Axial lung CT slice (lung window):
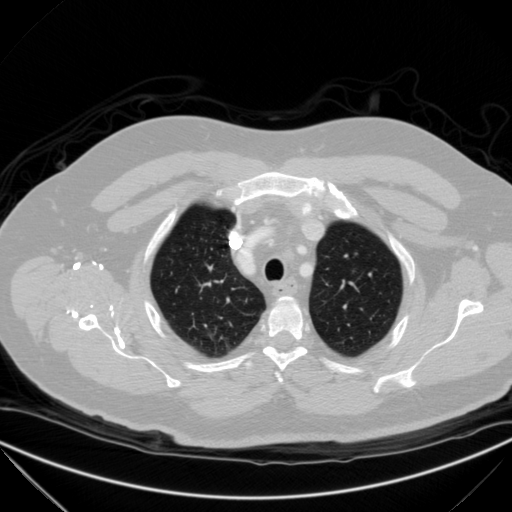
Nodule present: yes
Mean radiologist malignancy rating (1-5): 2.5